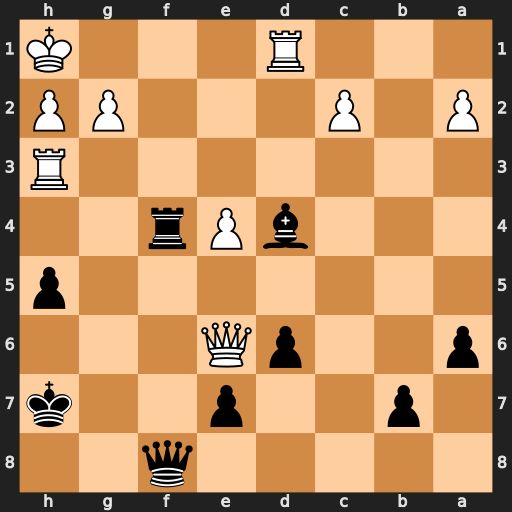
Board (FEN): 5q2/1p2p2k/p2pQ3/7p/3bPr2/7R/P1P3PP/3R3K
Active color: b
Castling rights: -
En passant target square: -
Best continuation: Rf1+ Rxf1 Qxf1#